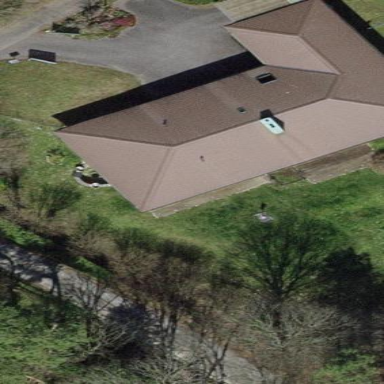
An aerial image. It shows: Simple house.